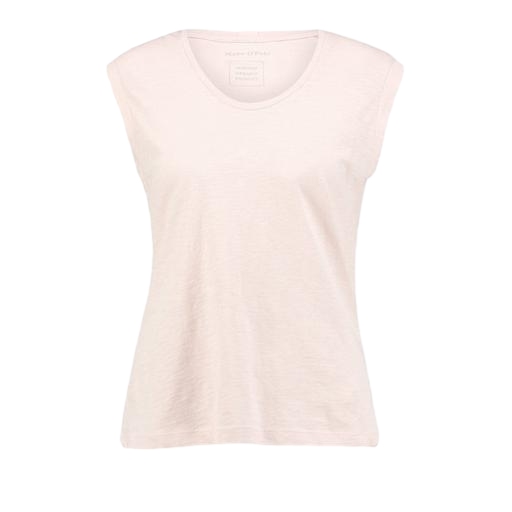
beige slub classic muscle tee, pink women's georgette jersey muscle t-shirt, pink cap-sleeve t-shirt, white background